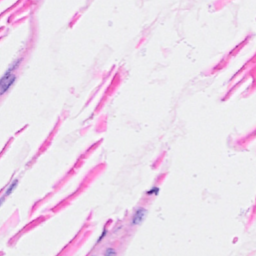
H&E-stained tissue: Breast